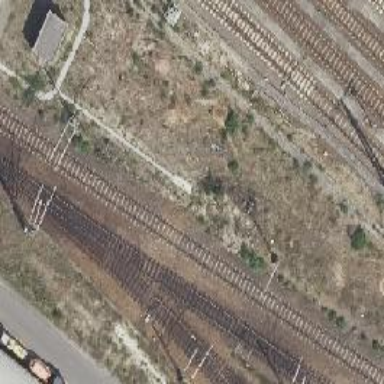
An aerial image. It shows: Railway service station.